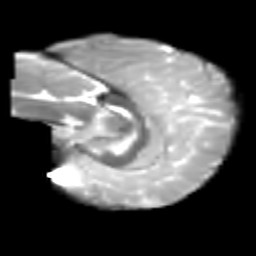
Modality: T2w
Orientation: sagittal
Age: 6
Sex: male
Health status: healthy